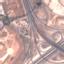
Land use / land cover: Highway